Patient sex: M
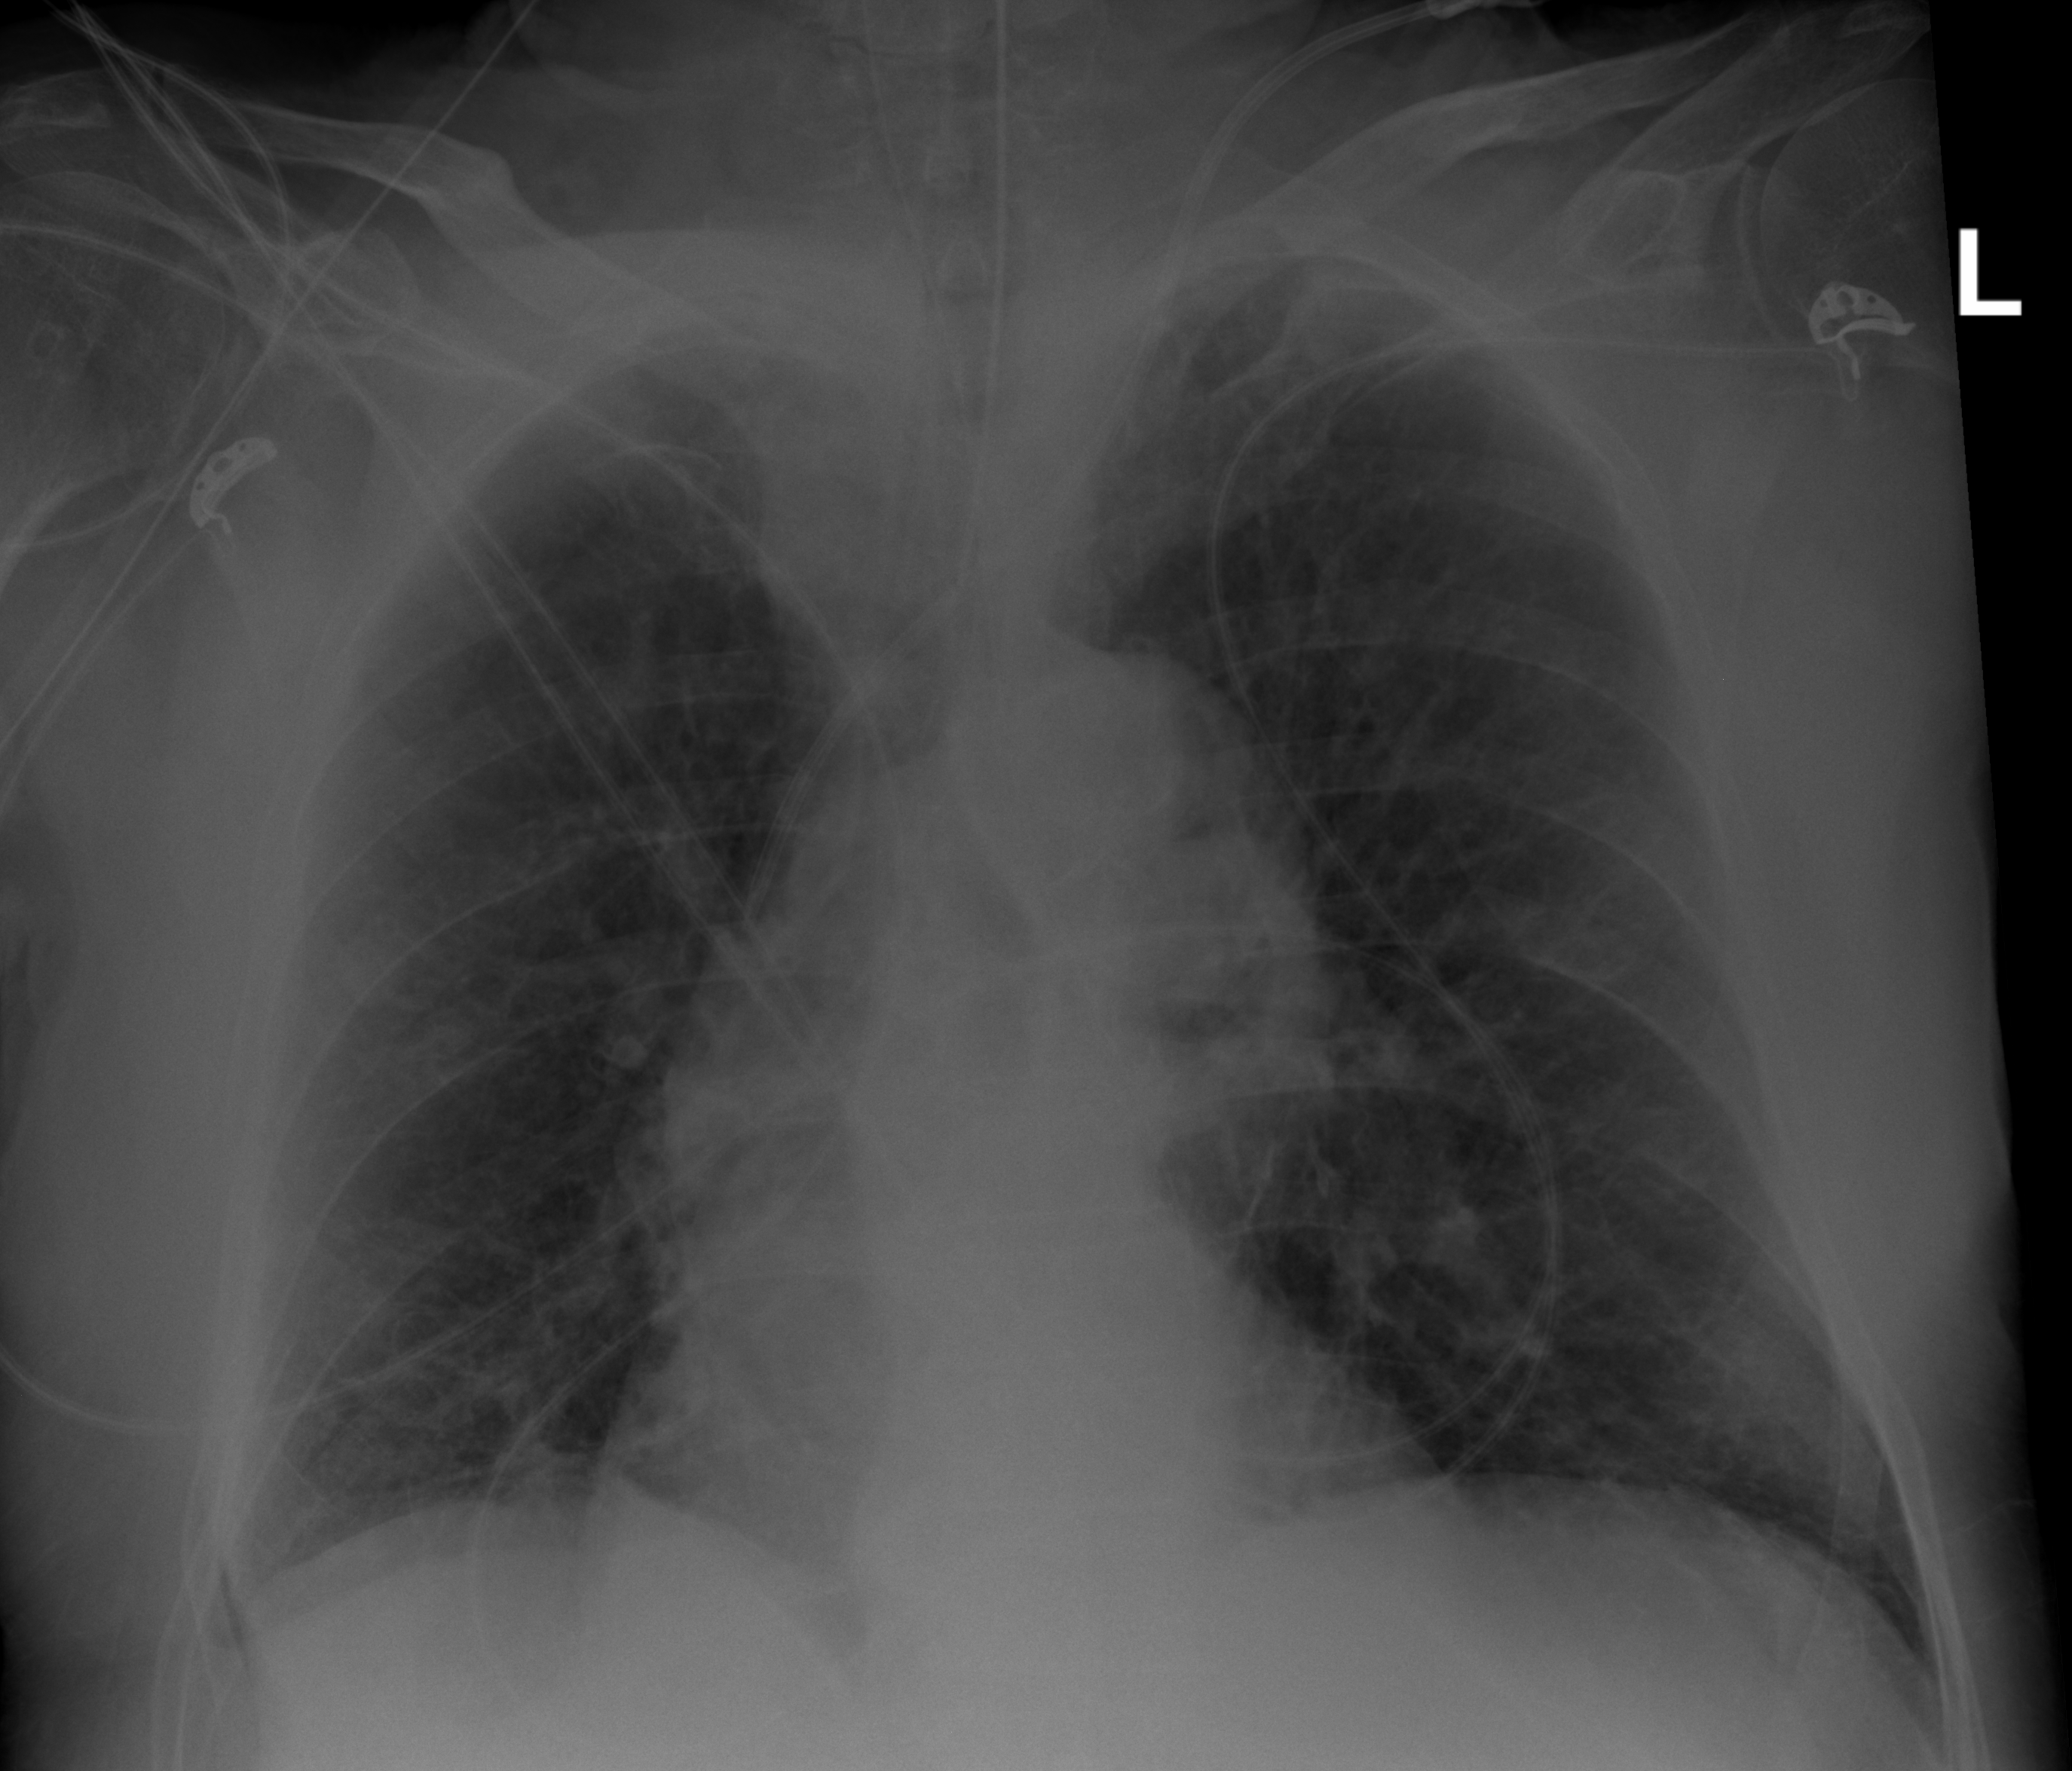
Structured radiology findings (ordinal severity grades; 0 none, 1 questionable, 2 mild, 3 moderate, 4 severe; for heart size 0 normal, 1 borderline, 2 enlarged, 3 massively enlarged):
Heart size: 1
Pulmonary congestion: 2
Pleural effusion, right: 2
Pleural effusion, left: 0
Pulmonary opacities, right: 0
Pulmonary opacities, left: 0
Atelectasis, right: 0
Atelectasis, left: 0